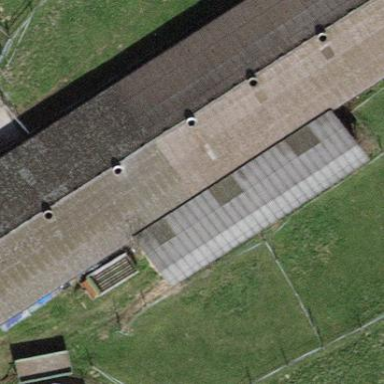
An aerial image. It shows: Gabled roof on farm auxiliary building.